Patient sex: M
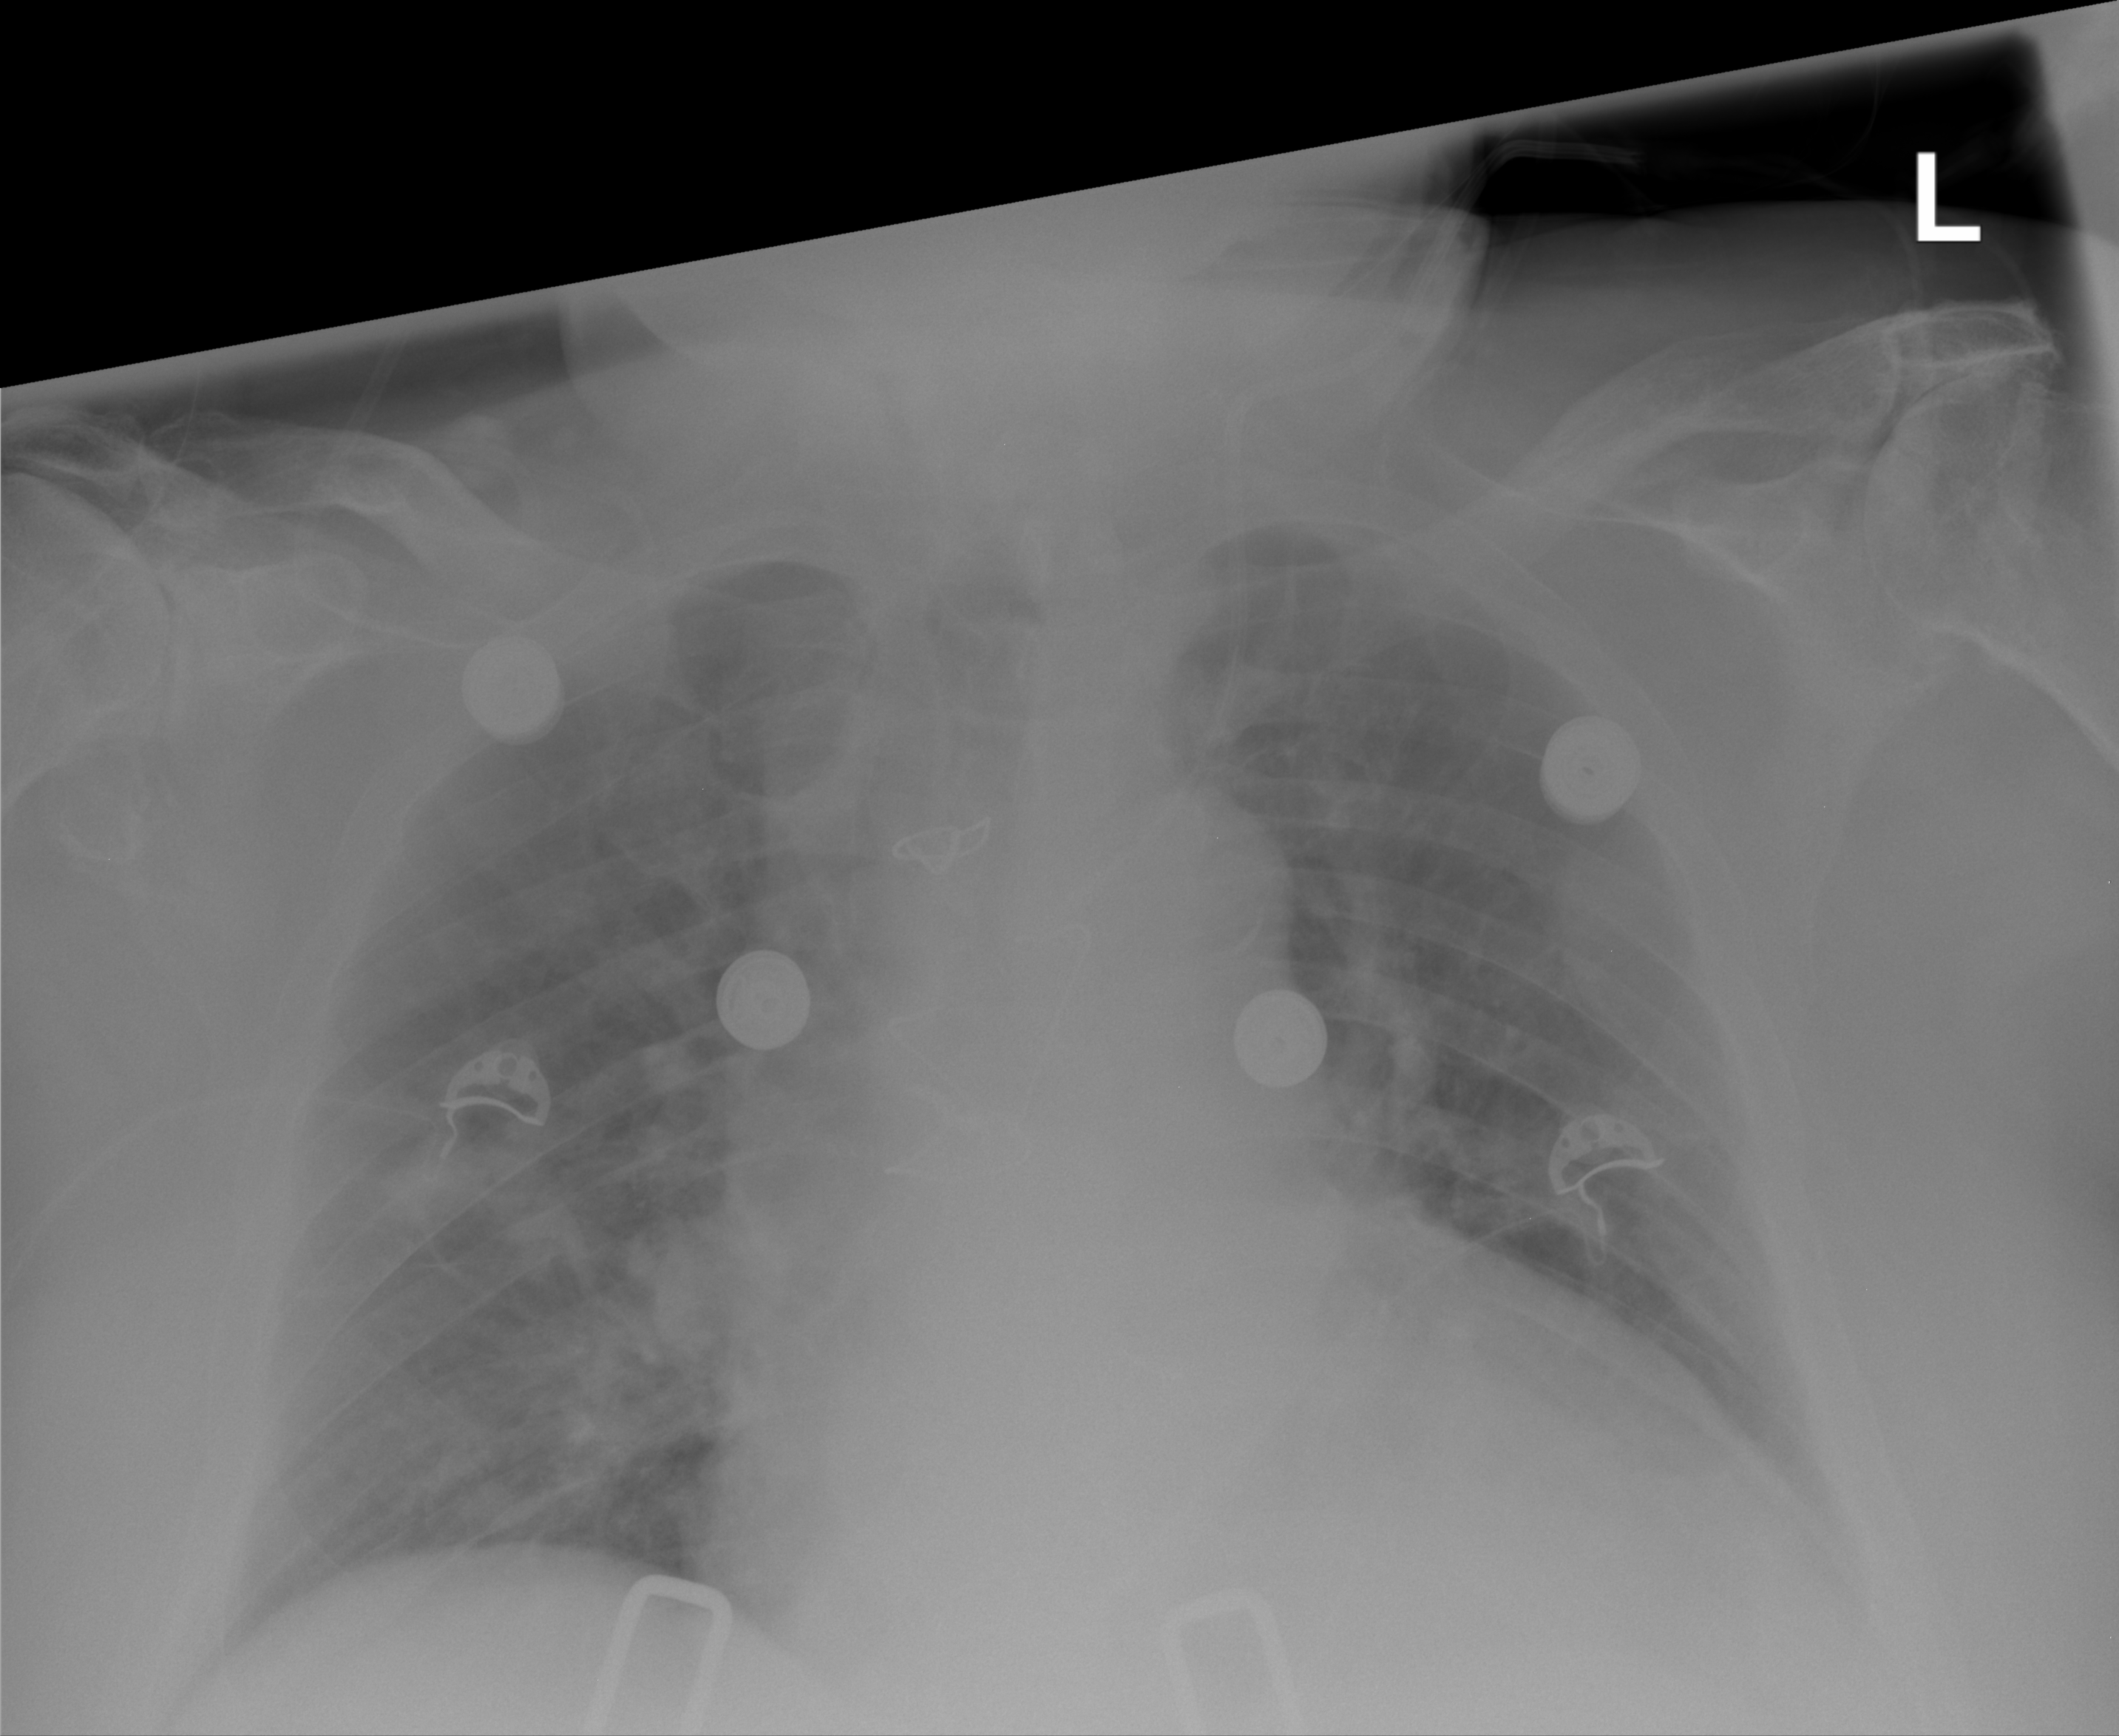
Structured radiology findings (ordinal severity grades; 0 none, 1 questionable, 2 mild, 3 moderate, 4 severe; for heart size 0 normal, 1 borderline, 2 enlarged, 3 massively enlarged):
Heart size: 2
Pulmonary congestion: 2
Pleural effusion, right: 1
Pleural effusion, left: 2
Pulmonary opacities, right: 2
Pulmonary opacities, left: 1
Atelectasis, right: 2
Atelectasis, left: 2